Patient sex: M
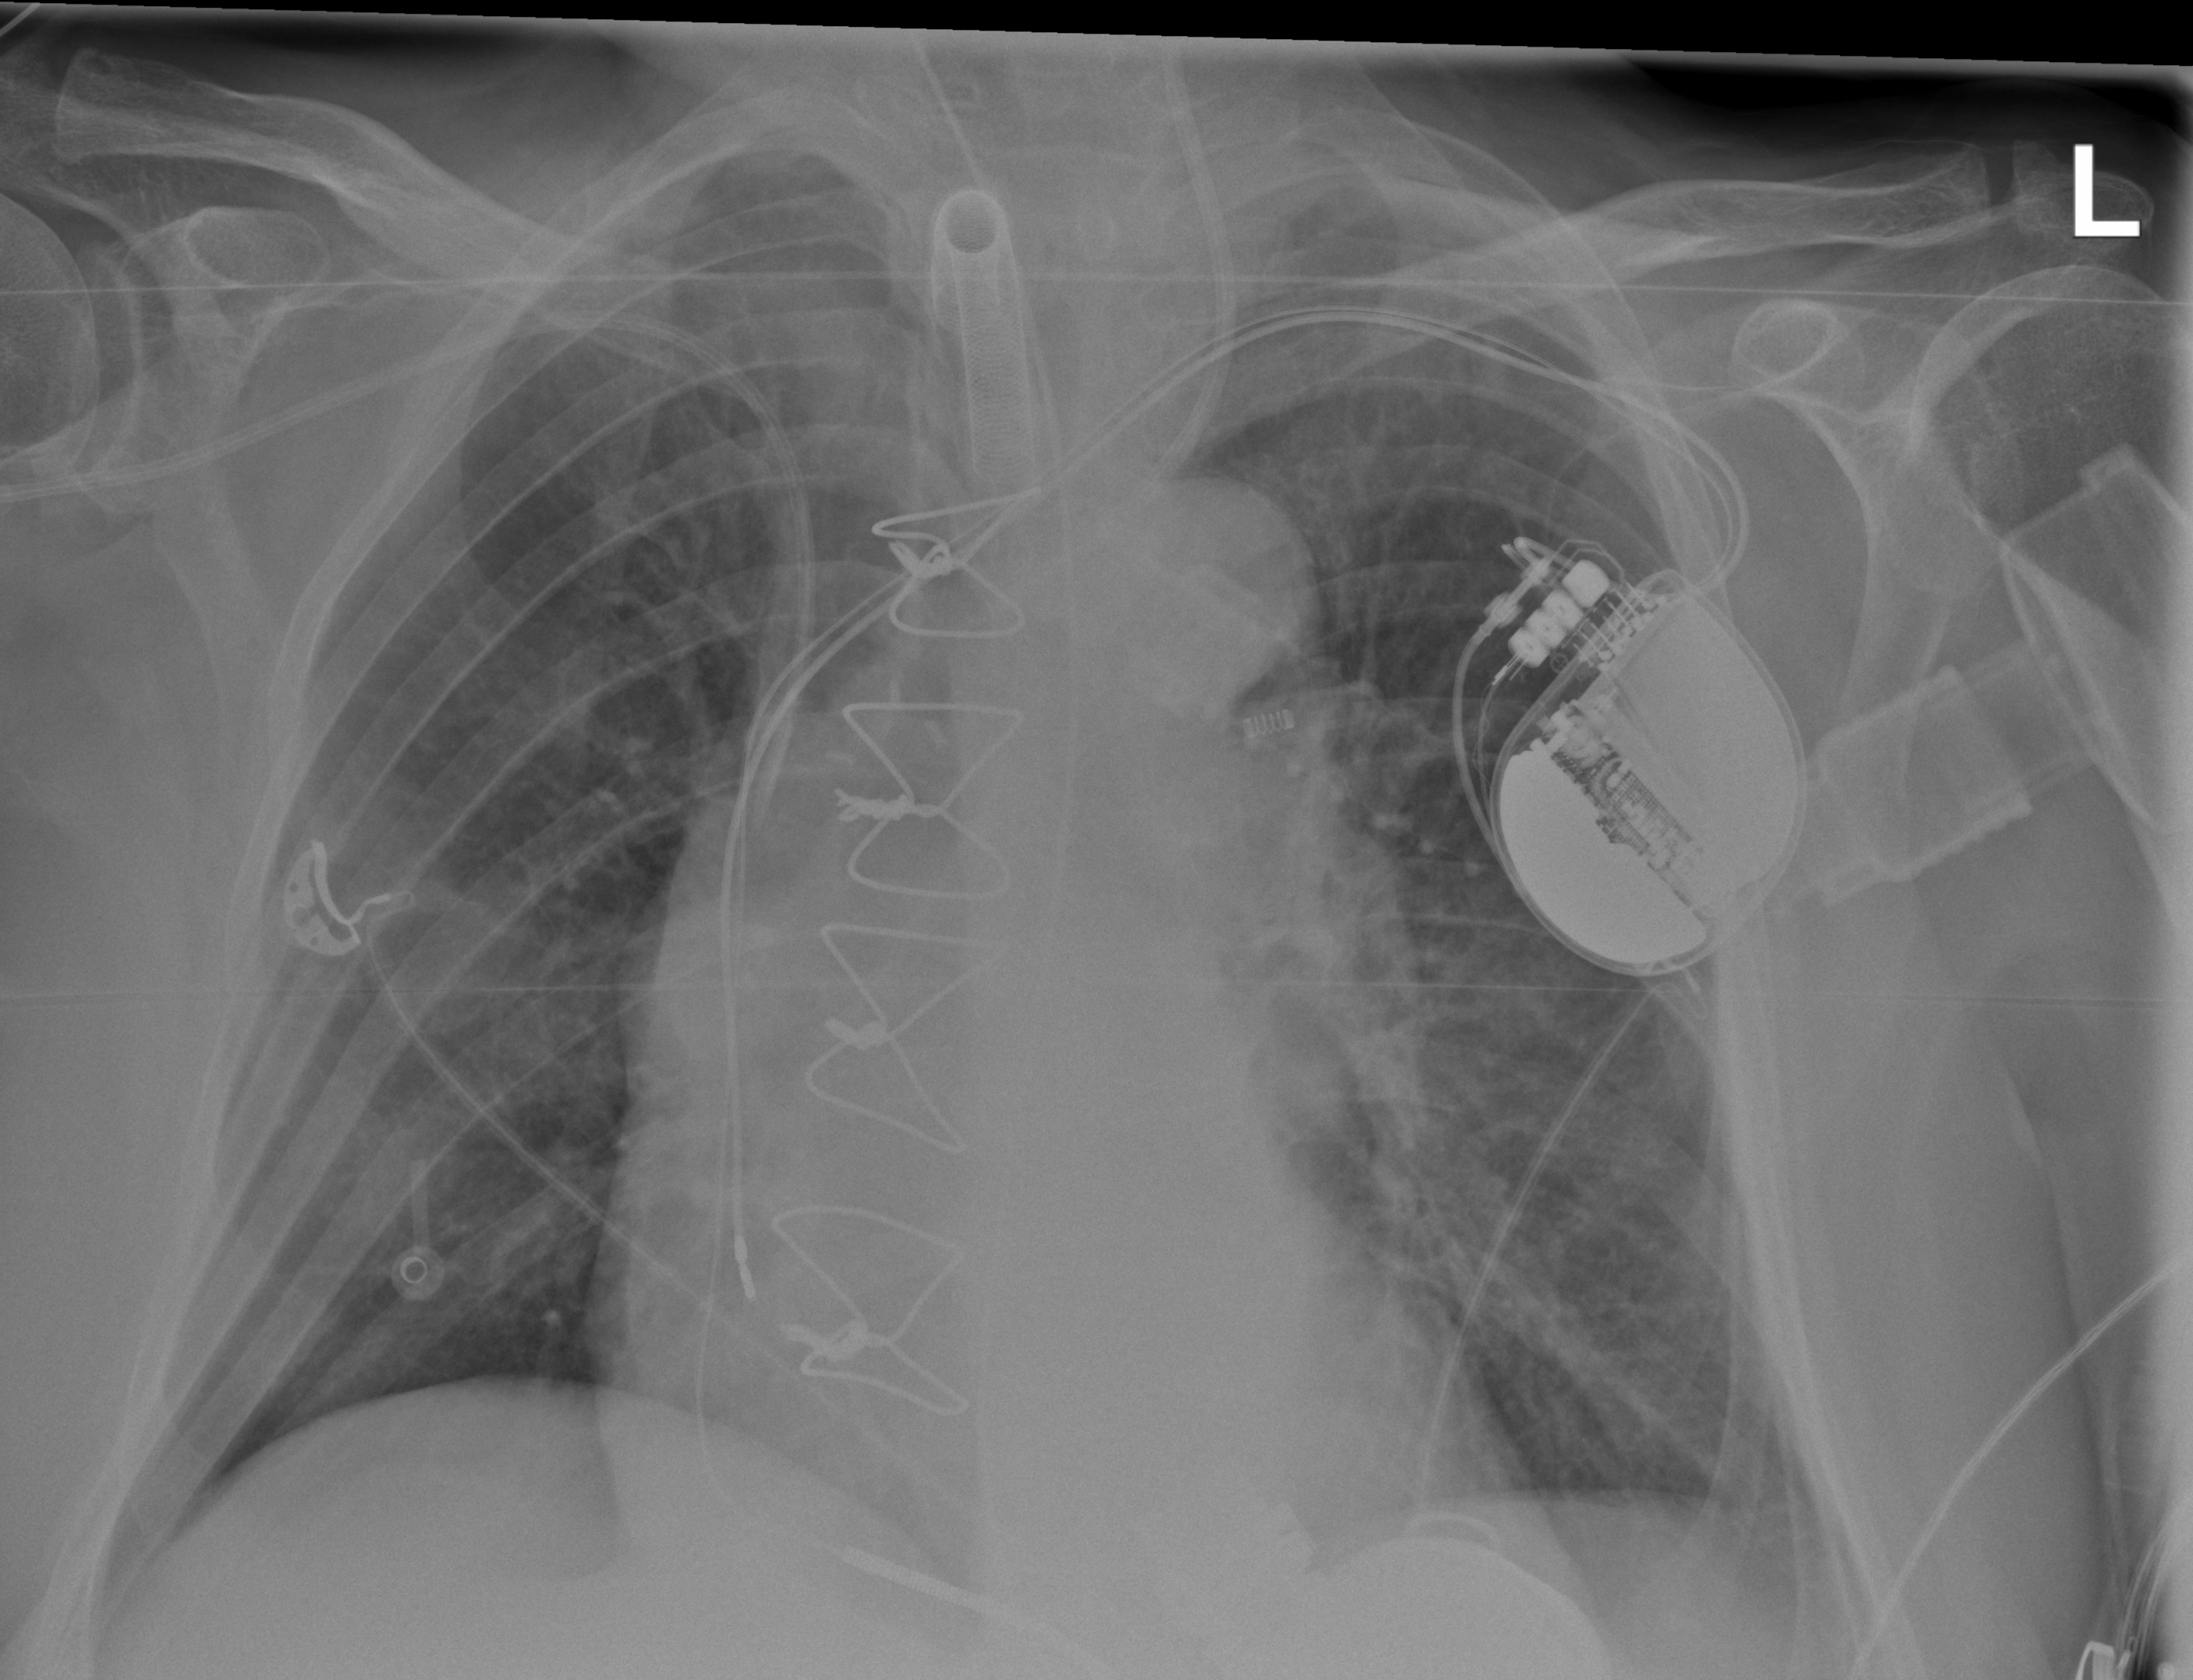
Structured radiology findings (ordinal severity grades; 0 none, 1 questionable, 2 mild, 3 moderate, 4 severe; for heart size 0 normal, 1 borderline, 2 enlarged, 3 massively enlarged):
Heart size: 2
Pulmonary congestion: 2
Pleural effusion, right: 0
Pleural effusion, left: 0
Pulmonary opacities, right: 2
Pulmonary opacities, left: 2
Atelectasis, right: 2
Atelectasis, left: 2